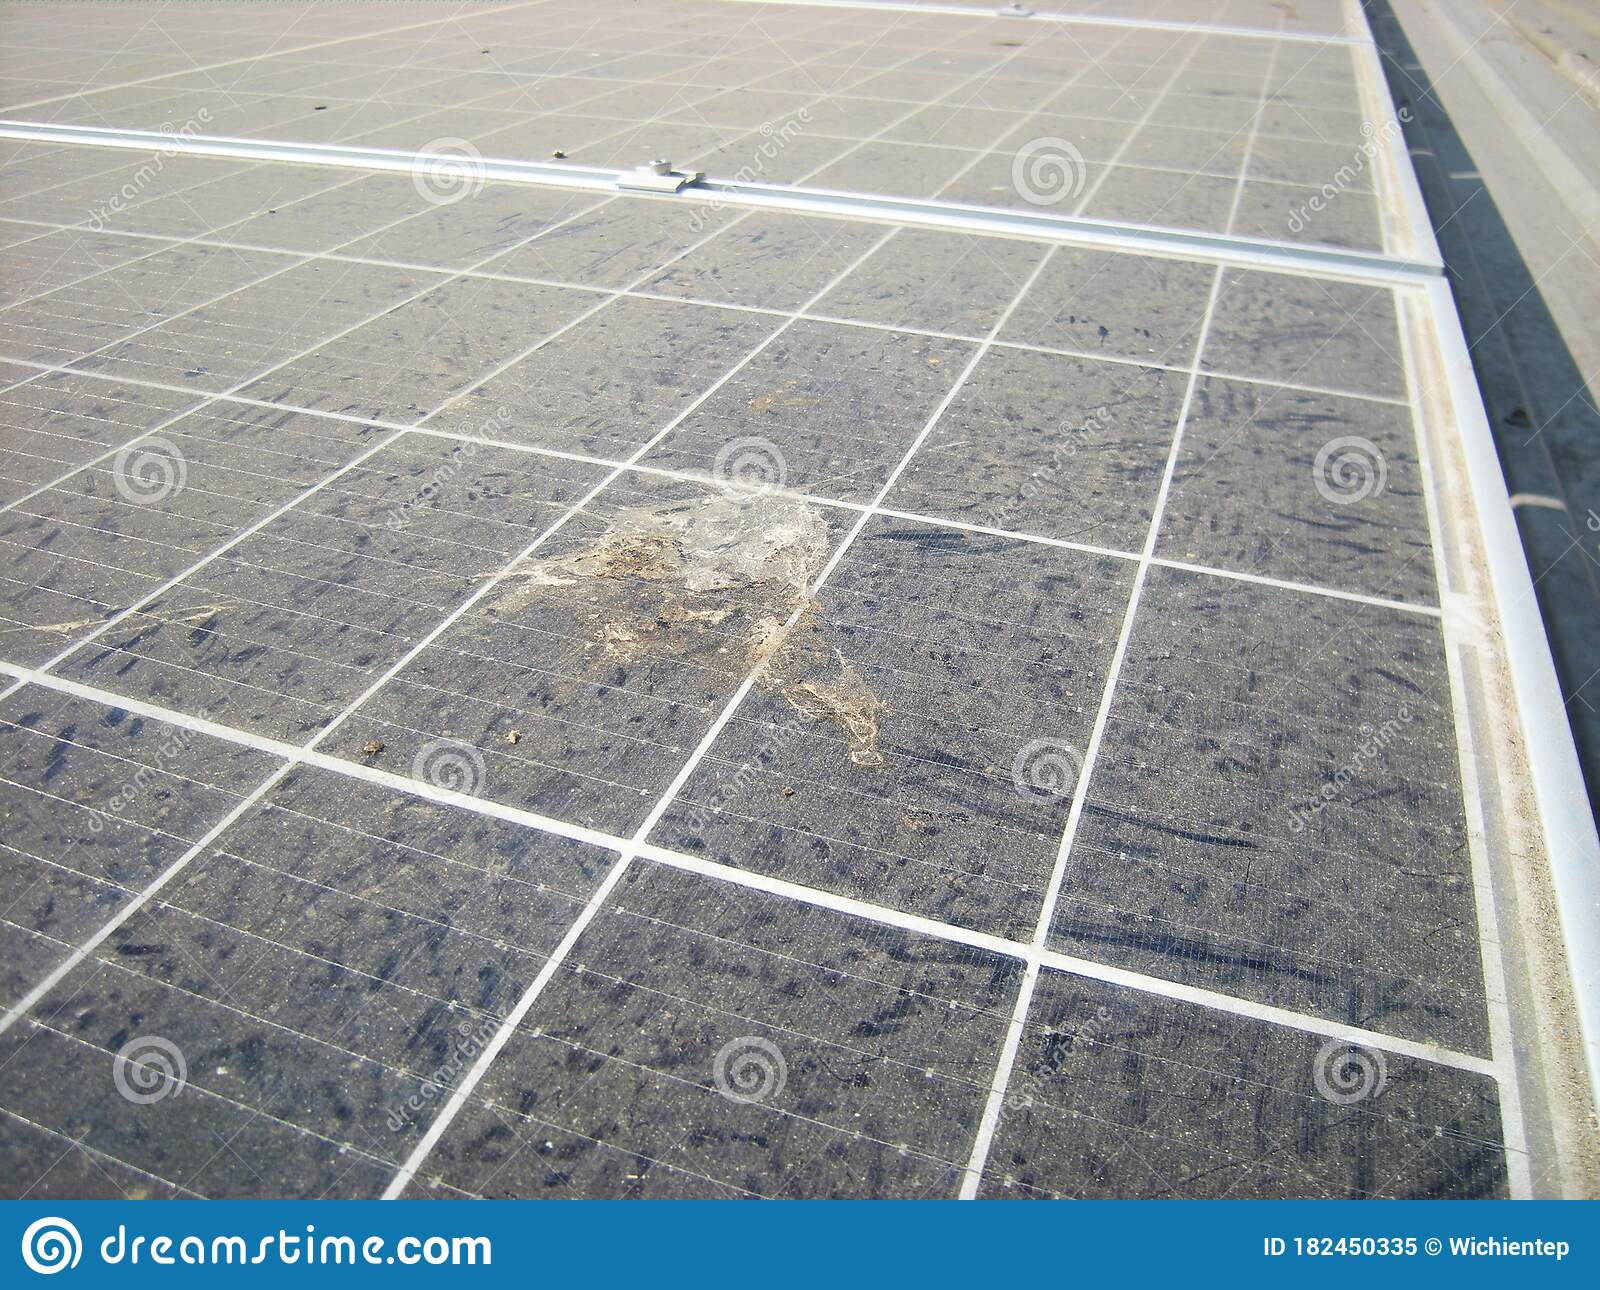
Label: Bird-drop